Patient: sex F, age 29
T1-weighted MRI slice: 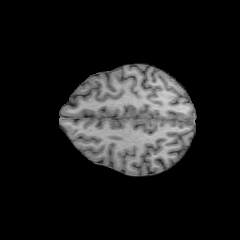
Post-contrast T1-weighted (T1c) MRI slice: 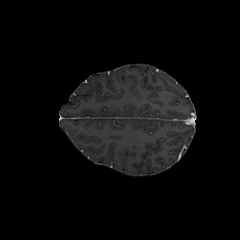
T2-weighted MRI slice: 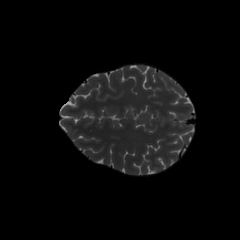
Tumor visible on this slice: no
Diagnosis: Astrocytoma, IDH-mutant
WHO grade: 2